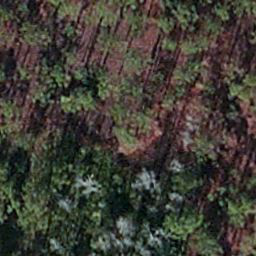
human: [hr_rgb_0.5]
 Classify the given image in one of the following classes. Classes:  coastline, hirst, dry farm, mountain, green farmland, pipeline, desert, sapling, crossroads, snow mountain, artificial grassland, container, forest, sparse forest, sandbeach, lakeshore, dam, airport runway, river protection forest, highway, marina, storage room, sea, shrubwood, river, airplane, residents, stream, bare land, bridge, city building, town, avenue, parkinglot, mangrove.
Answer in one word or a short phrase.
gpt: sapling